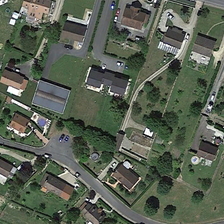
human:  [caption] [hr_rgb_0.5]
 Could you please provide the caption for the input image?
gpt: many buildings and green trees are in a medium residential area .

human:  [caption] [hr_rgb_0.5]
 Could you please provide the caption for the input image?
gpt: many buildings and green trees are in a medium residential area .

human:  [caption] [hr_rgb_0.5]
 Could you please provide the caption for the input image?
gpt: many buildings and green trees are in a medium residential area .

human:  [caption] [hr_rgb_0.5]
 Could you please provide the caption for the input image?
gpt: many buildings and green trees are in a medium residential area .

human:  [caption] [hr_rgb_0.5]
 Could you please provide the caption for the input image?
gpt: many buildings and green trees are in a medium residential area .